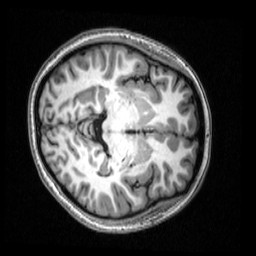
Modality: T1w
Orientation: axial
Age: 21
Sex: female
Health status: healthy
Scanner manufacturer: siemens
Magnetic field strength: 3 T
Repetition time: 2.53 s
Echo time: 0.00339 s